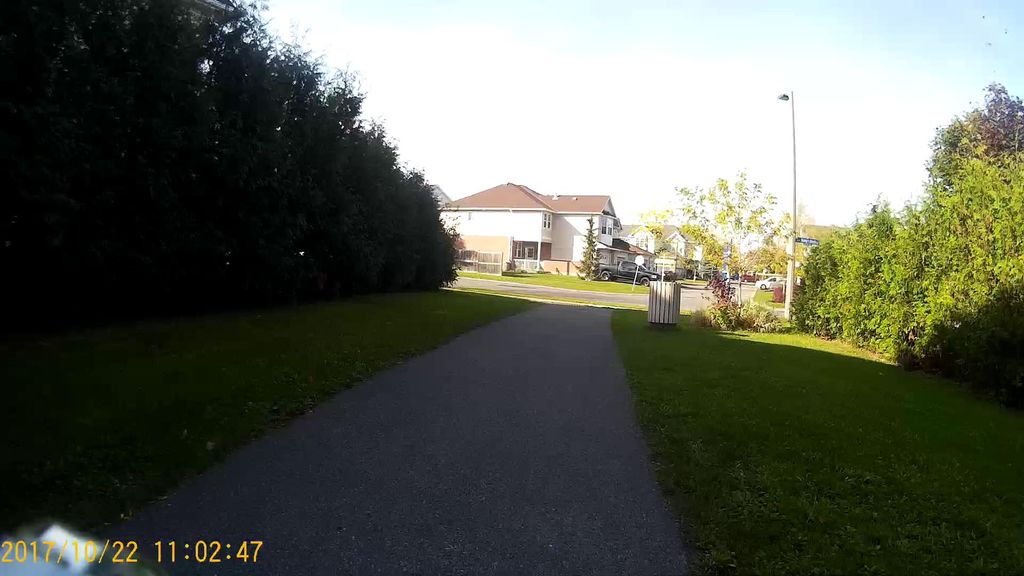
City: ottawa-gatineau